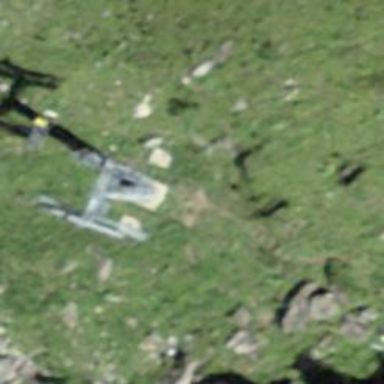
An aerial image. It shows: Pylon used for aerialway.